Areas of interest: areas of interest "Era Courtyard"
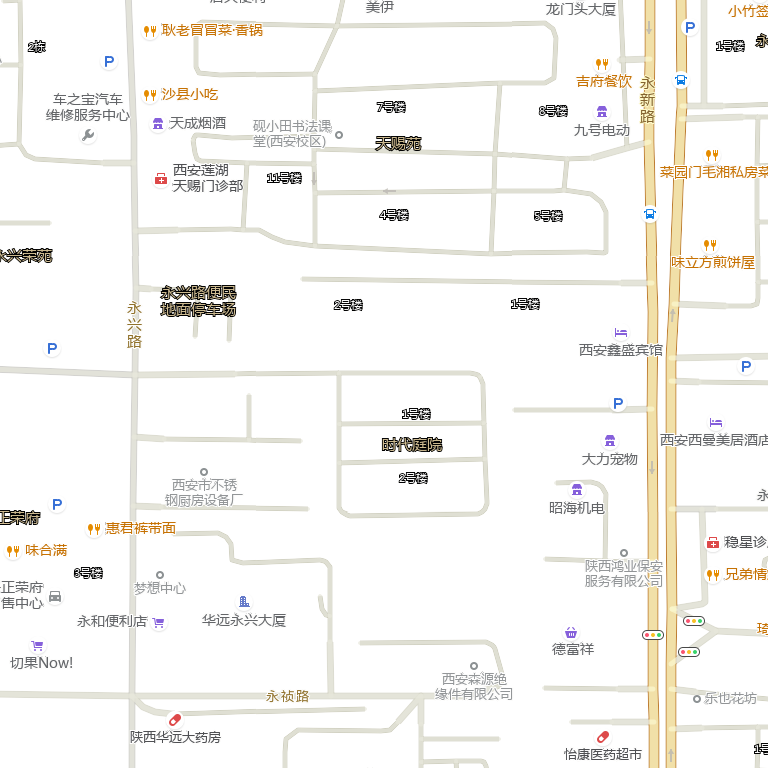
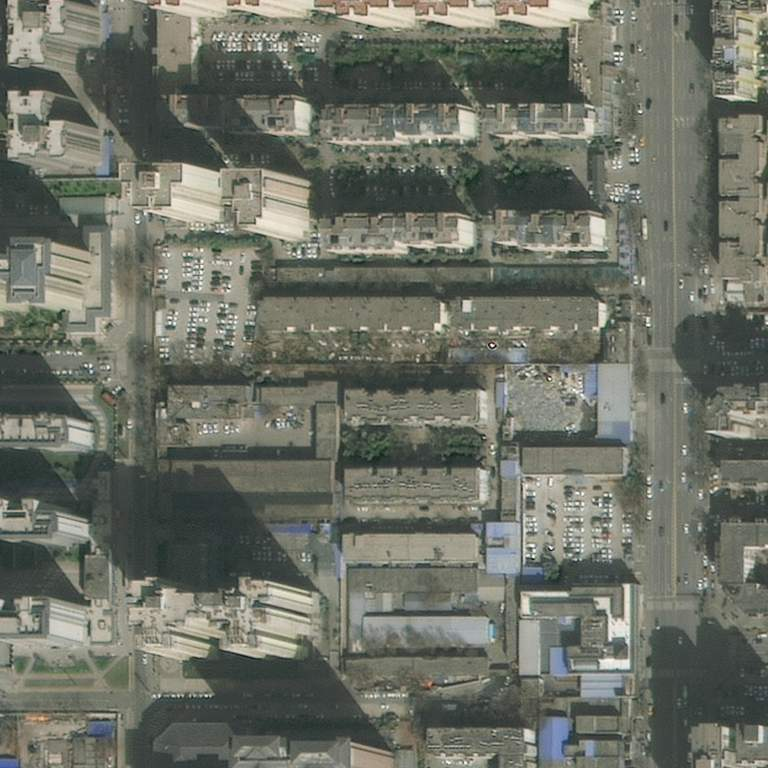